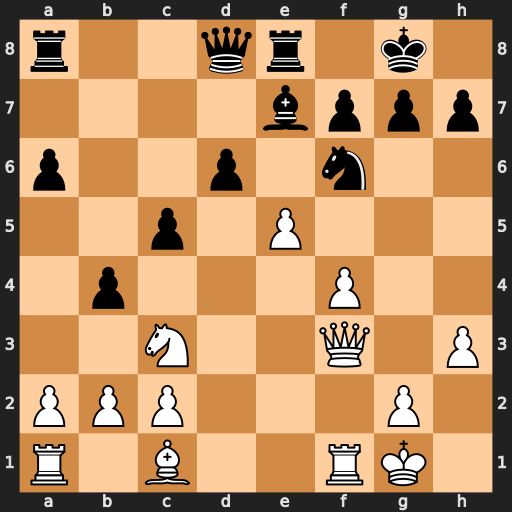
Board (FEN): r2qr1k1/4bppp/p2p1n2/2p1P3/1p3P2/2N2Q1P/PPP3P1/R1B2RK1
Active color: w
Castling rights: -
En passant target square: -
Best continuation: exf6